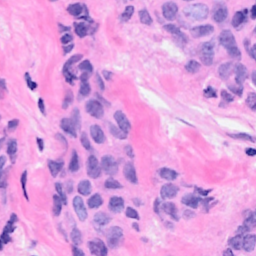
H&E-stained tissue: Breast